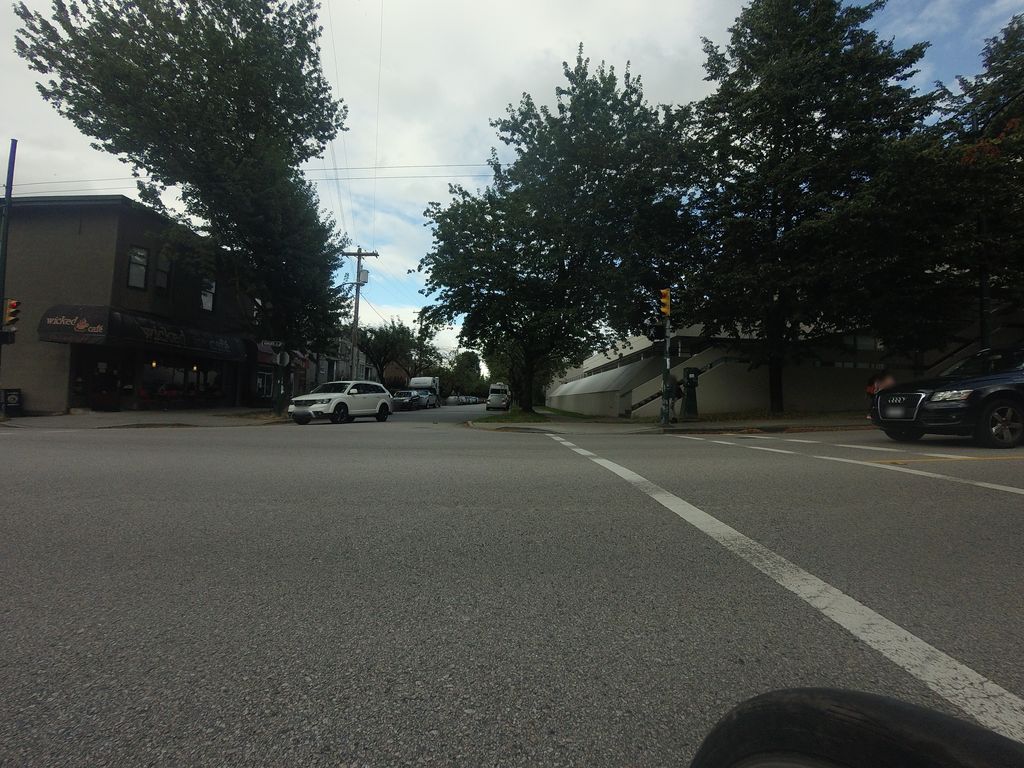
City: vancouver